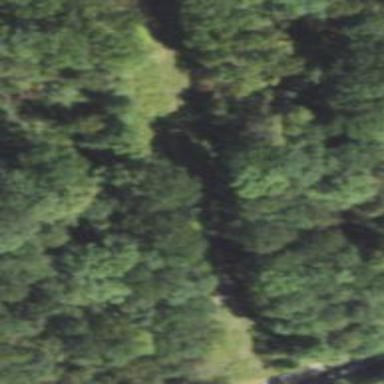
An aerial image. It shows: Path with excellent visibility for trail.